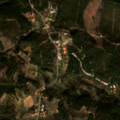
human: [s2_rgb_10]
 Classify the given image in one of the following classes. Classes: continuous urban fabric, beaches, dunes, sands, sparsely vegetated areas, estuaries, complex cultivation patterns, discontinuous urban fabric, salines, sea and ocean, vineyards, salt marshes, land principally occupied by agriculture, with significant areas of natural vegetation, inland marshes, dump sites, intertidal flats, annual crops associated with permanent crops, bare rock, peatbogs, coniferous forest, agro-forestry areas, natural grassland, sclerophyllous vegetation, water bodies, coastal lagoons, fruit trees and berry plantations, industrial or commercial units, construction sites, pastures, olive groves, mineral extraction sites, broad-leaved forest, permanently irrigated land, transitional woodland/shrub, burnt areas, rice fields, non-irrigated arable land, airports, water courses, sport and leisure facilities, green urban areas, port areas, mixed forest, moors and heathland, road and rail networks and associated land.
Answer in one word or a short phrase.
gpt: olive groves, land principally occupied by agriculture, with significant areas of natural vegetation, broad-leaved forest, coniferous forest, transitional woodland/shrub